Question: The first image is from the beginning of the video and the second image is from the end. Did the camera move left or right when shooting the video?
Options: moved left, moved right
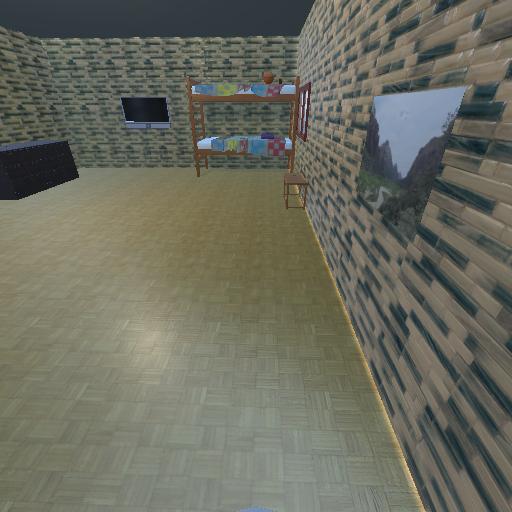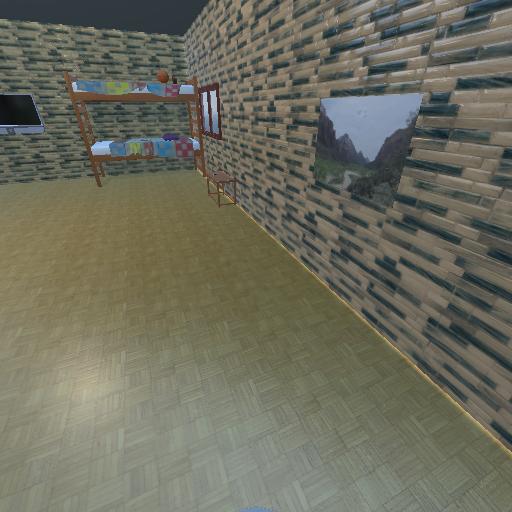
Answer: moved left